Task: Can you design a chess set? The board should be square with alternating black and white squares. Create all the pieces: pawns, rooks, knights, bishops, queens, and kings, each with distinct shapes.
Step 4043:
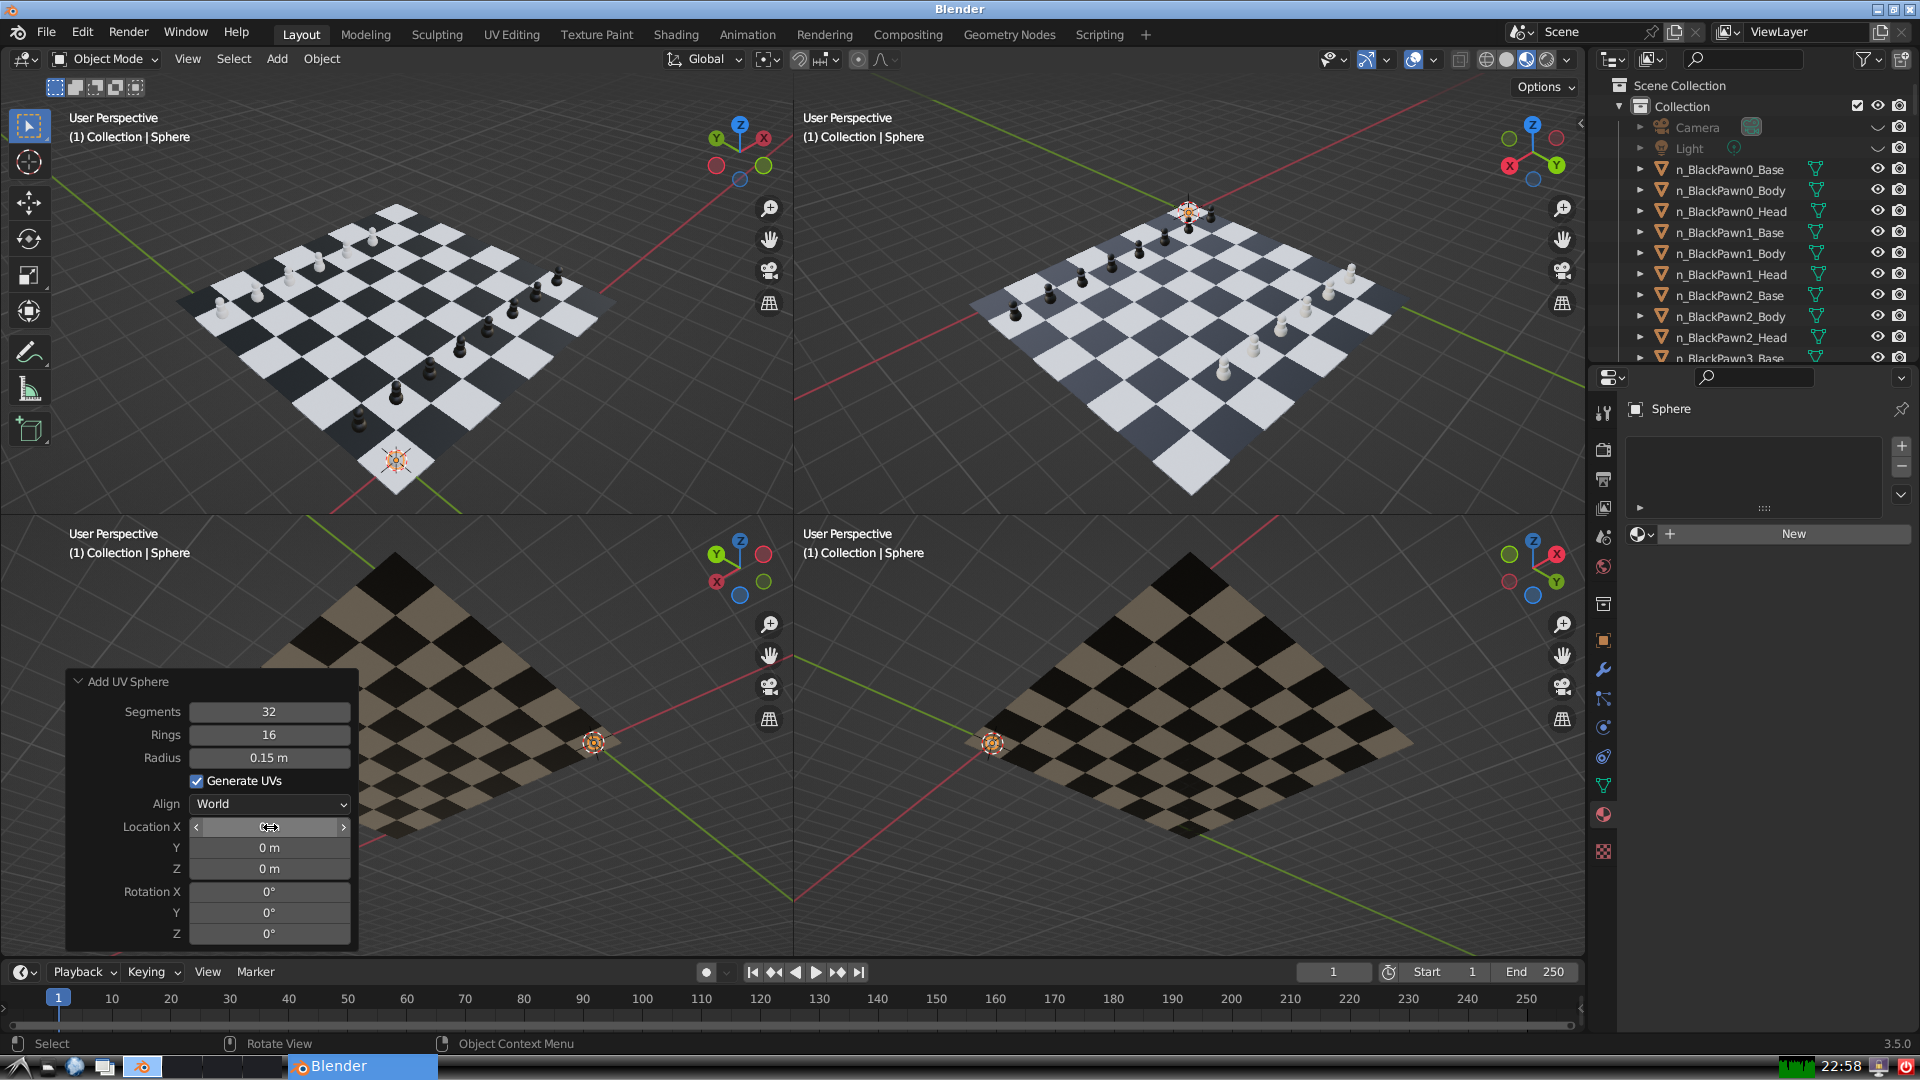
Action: click: no